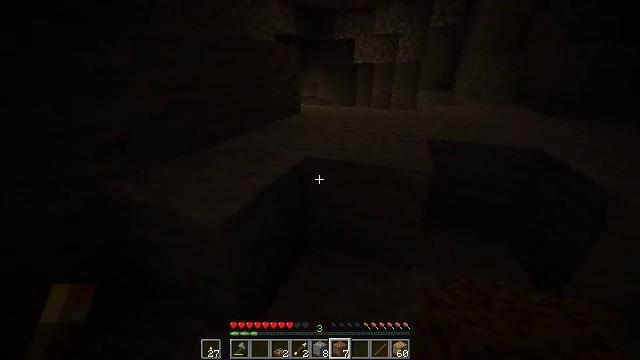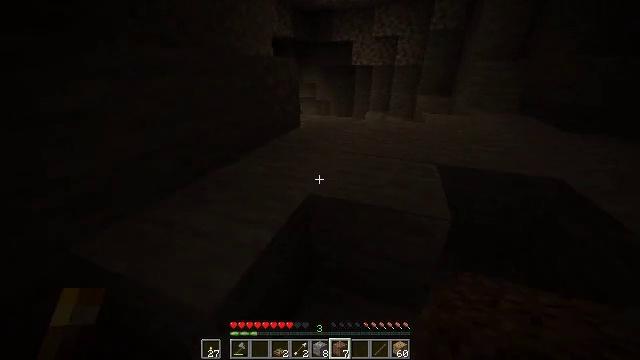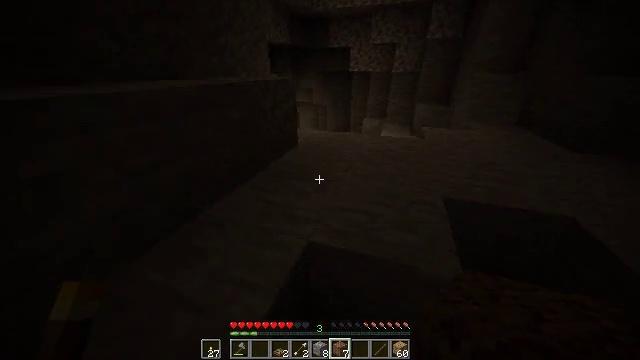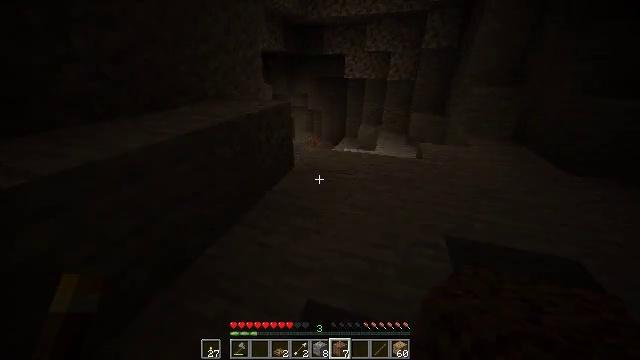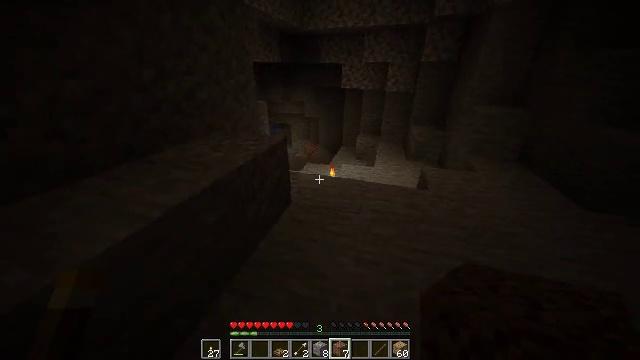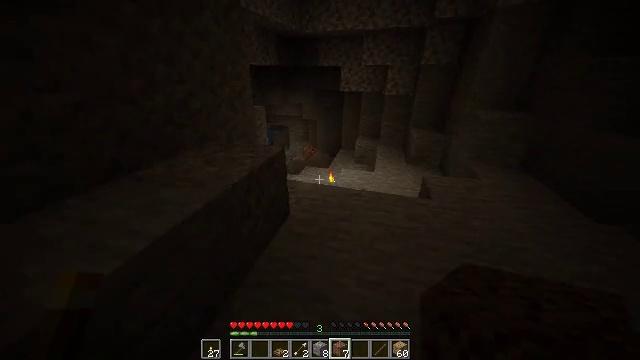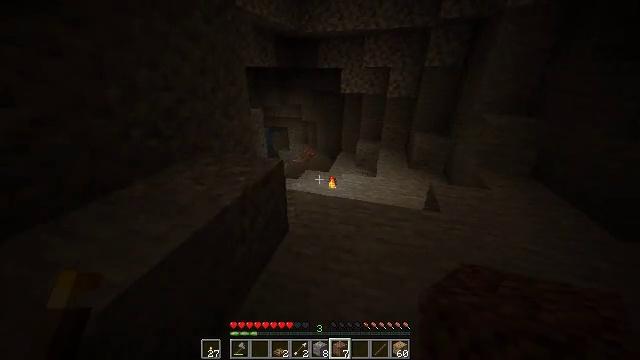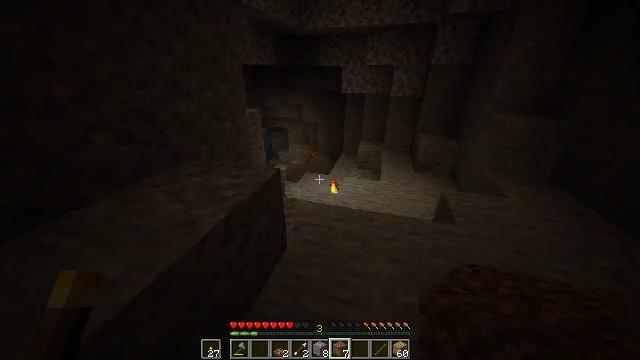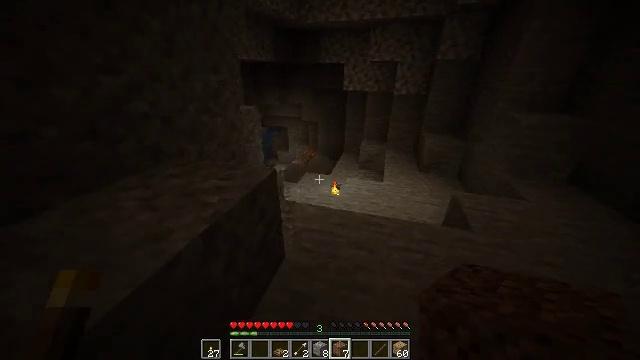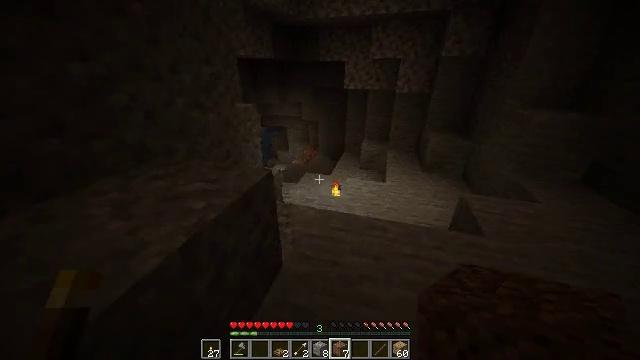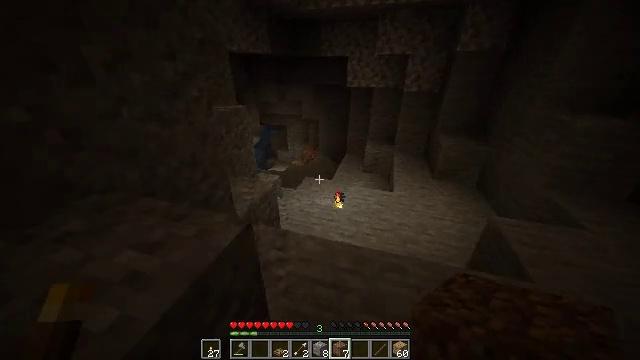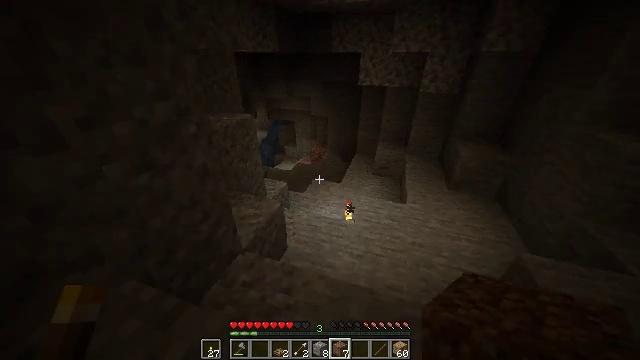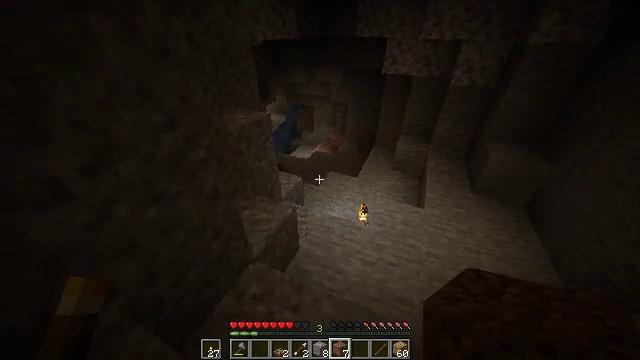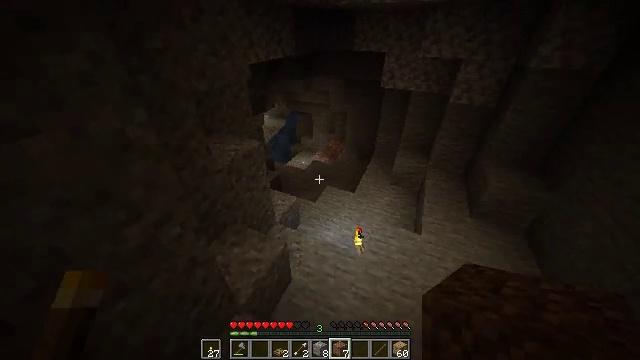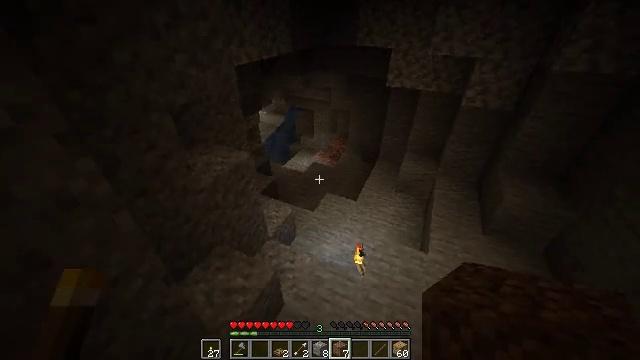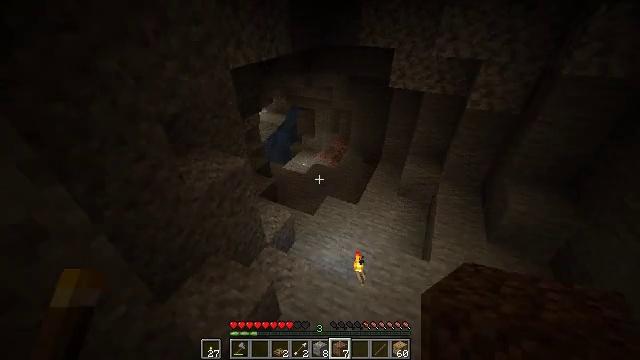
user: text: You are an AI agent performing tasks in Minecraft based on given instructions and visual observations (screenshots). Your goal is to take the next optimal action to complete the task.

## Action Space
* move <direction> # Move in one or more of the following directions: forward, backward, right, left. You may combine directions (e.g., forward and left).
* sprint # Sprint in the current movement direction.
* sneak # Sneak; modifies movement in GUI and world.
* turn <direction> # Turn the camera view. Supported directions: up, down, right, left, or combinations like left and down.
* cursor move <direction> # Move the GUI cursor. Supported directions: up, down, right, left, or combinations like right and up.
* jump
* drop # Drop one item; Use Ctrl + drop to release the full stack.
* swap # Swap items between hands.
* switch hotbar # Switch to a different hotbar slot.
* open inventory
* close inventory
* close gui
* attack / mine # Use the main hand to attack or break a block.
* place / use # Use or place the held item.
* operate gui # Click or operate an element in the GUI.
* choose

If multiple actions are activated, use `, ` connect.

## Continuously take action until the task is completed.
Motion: motion action
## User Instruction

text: Use the furnace to make cooked salmon.
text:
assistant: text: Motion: move forward, sprint, jump
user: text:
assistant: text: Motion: move forward, sprint, jump
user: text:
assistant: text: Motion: move forward, sprint, turn right, jump
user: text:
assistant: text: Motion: move forward, sprint, turn right, jump
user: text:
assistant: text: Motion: move forward, sprint, jump
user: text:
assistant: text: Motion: move forward, sprint, jump
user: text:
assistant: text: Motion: move forward, sprint, jump
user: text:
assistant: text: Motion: move forward, sprint, jump
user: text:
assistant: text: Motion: move forward, sprint, jump
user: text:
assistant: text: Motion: move forward, sprint, jump
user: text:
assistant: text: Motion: move forward, sprint, turn left and down, jump
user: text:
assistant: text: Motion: move forward, sprint, turn left and down, jump
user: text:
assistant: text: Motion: move forward, sprint, jump
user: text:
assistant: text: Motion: move forward, sprint, jump
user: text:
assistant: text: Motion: move forward, sprint, jump
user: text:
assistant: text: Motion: move forward, sprint, jump
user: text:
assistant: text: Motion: move forward, sprint, turn left, jump
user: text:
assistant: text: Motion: move forward, sprint, turn left, jump
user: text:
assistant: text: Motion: move forward, sprint, turn left, jump
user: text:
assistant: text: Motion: move forward, sprint, turn left, jump
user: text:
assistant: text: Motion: move forward, sprint, turn left, jump
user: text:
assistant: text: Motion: move forward, sprint, turn left, jump
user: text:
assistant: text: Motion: move forward, sprint, jump
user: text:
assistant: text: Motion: move forward, sprint, jump
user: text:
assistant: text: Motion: move forward, sprint, jump
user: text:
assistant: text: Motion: move forward, sprint, turn left, jump
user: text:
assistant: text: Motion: move forward, sprint, turn left, jump
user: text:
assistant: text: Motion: move forward, sprint, jump
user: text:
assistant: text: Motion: move forward, sprint, turn left, jump
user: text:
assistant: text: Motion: move forward, sprint, turn left, jump